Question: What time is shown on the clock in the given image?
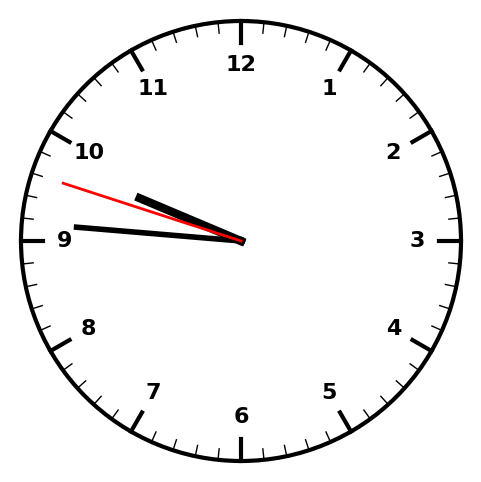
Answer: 09:45:48